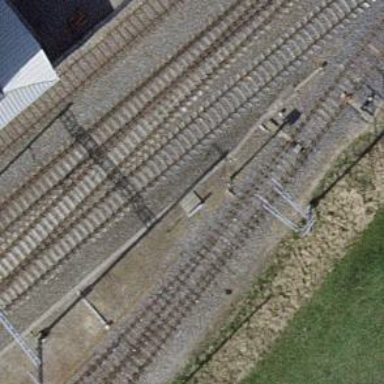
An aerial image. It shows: Railway track with contact lines for electrification.